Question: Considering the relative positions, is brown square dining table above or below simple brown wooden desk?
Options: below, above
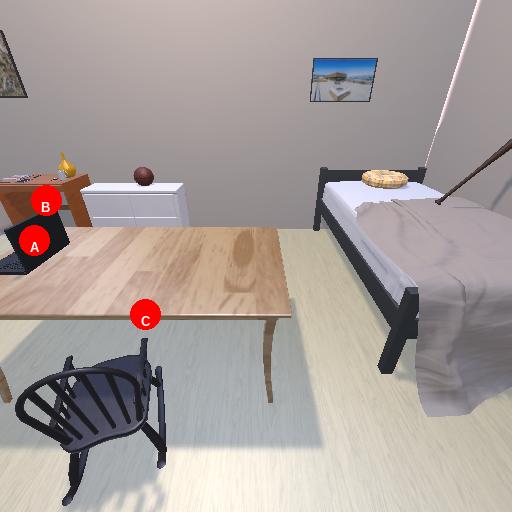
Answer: below